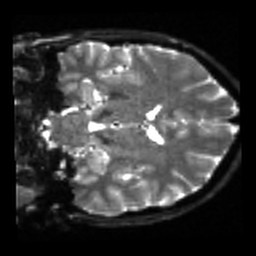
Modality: sbref
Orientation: coronal
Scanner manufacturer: siemens
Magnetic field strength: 3 T
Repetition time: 4 s
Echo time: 0.0594 s